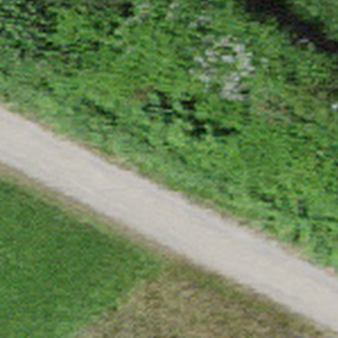
Label: other